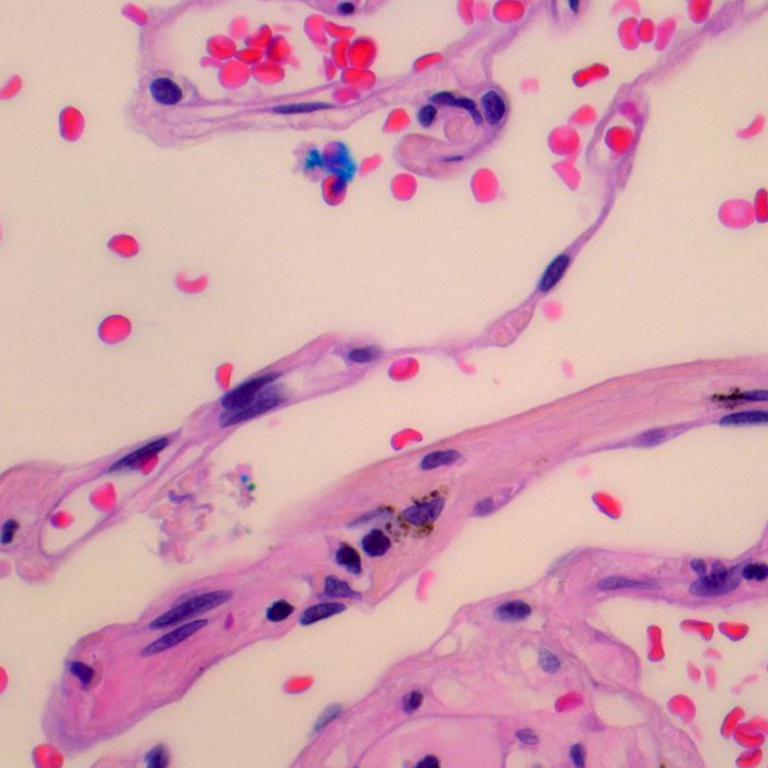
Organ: lung
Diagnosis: benign